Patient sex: F
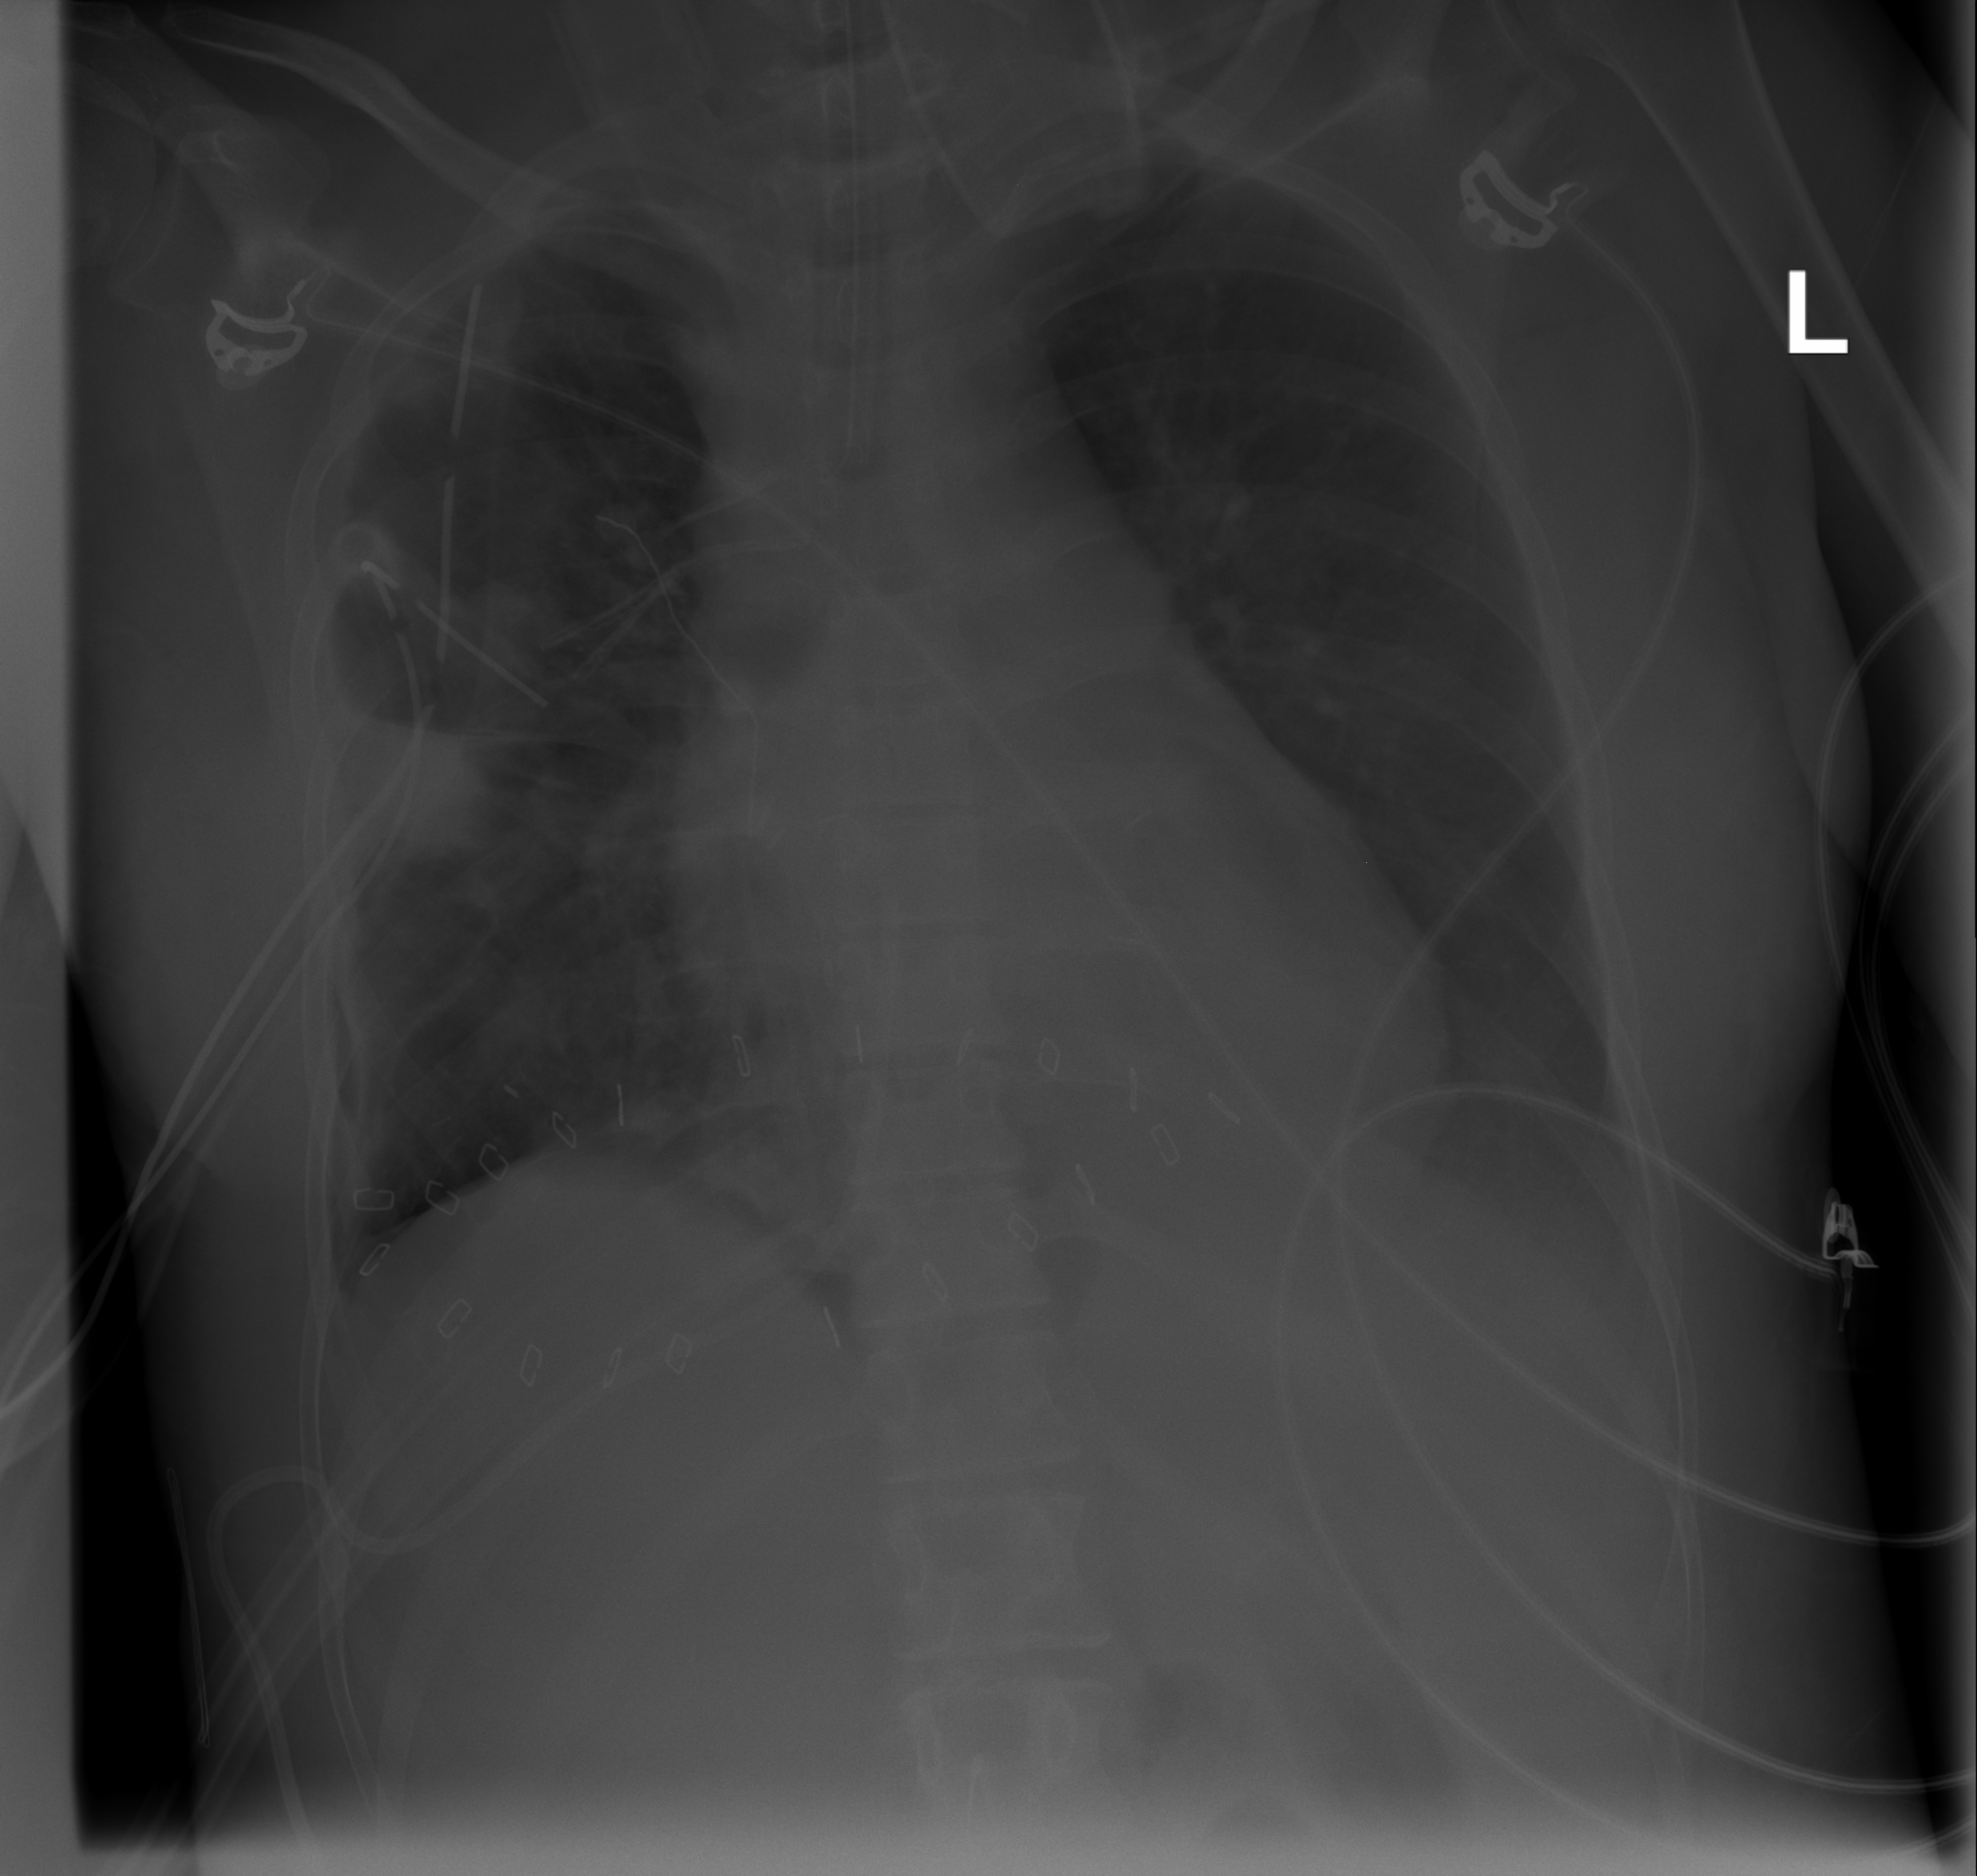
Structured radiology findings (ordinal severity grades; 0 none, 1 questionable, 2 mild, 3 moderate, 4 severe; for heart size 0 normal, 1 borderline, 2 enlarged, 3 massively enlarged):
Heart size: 0
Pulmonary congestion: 0
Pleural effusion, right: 2
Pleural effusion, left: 1
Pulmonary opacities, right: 2
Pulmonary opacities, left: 0
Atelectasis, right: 2
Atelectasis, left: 1